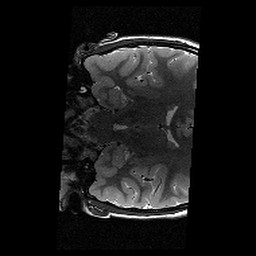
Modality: T2w
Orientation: coronal
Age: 12
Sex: female
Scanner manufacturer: siemens
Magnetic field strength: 3 T
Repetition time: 9.23 s
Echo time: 0.067 s